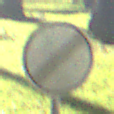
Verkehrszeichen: EndeSaemtlicherBegrenzungen
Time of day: MorningAfternoon
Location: Outdoor (Nature)
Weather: Clear
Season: NotSpecified
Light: Natural